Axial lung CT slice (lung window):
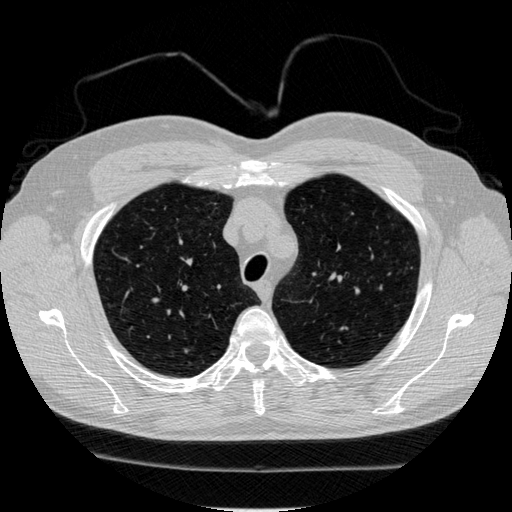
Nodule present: no